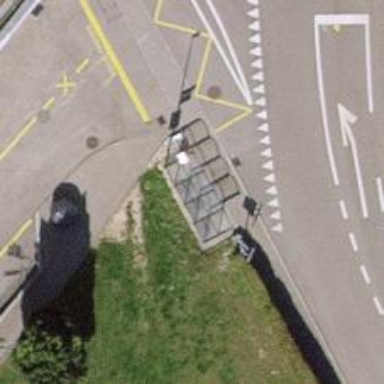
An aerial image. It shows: Bus stop with platform for public transport.